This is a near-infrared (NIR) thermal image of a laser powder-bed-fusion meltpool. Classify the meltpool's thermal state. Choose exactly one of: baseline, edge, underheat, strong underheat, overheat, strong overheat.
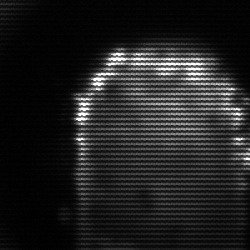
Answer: baseline